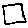
Label: square